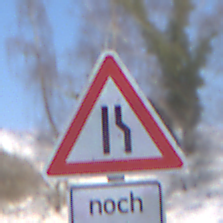
Verkehrszeichen: EinseitigVerengteFahrbahnRechts
Zusatzzeichen unten: LaengeEinerStrecke4
Umgebung: Outdoor, Nature
Tageszeit: MorningAfternoon
Wetter: PartlyCloudy
Licht: Natural
Jahreszeit: Winter
Kontrast: HighContrast